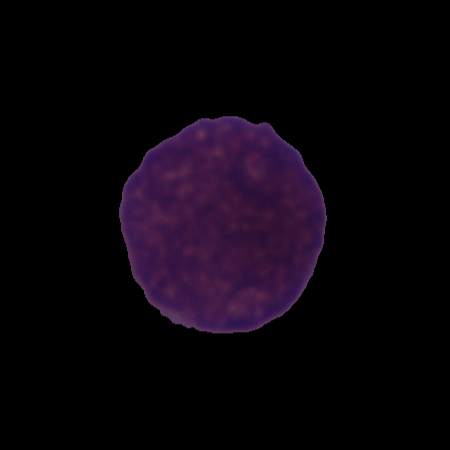
Label: cancer